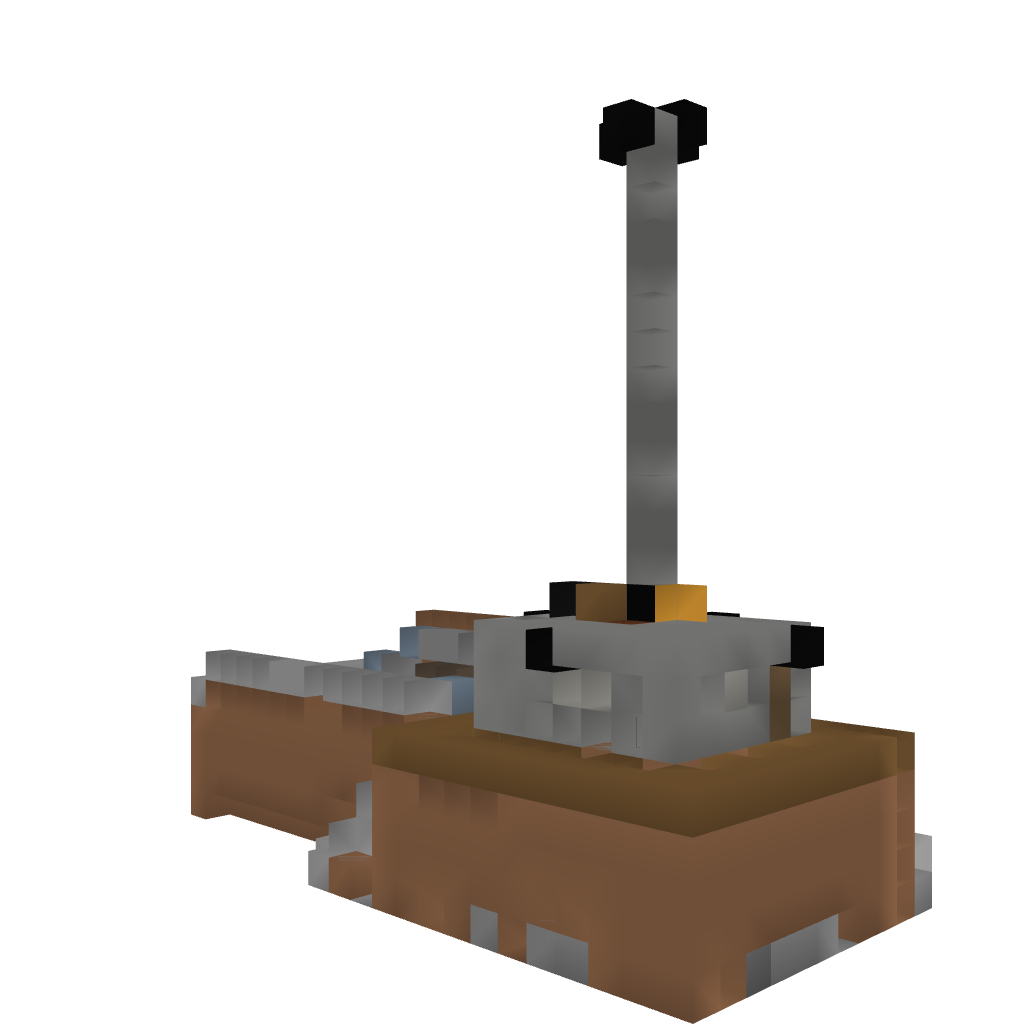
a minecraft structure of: Small House